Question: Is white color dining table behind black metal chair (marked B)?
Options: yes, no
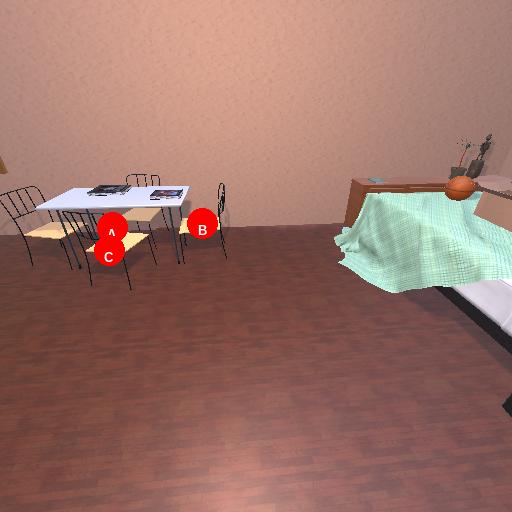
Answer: yes